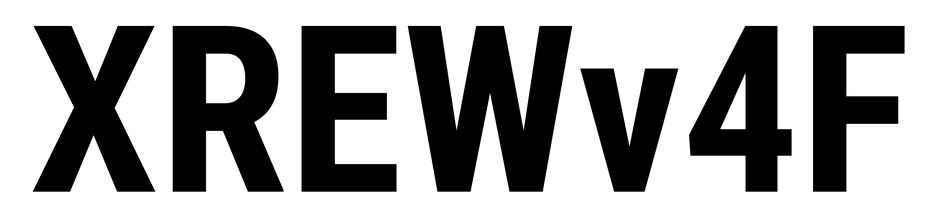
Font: Roboto_Condensed_Bold